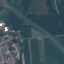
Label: Highway